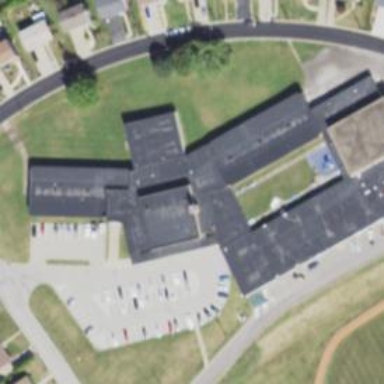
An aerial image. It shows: Historic school.